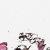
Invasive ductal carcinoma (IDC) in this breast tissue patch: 0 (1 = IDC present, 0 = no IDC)